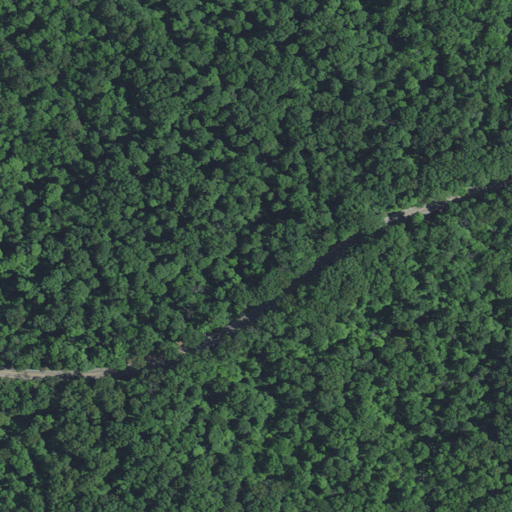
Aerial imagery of mountain in Indiana named Jackson Hill containing deciduous forest and open development